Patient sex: M
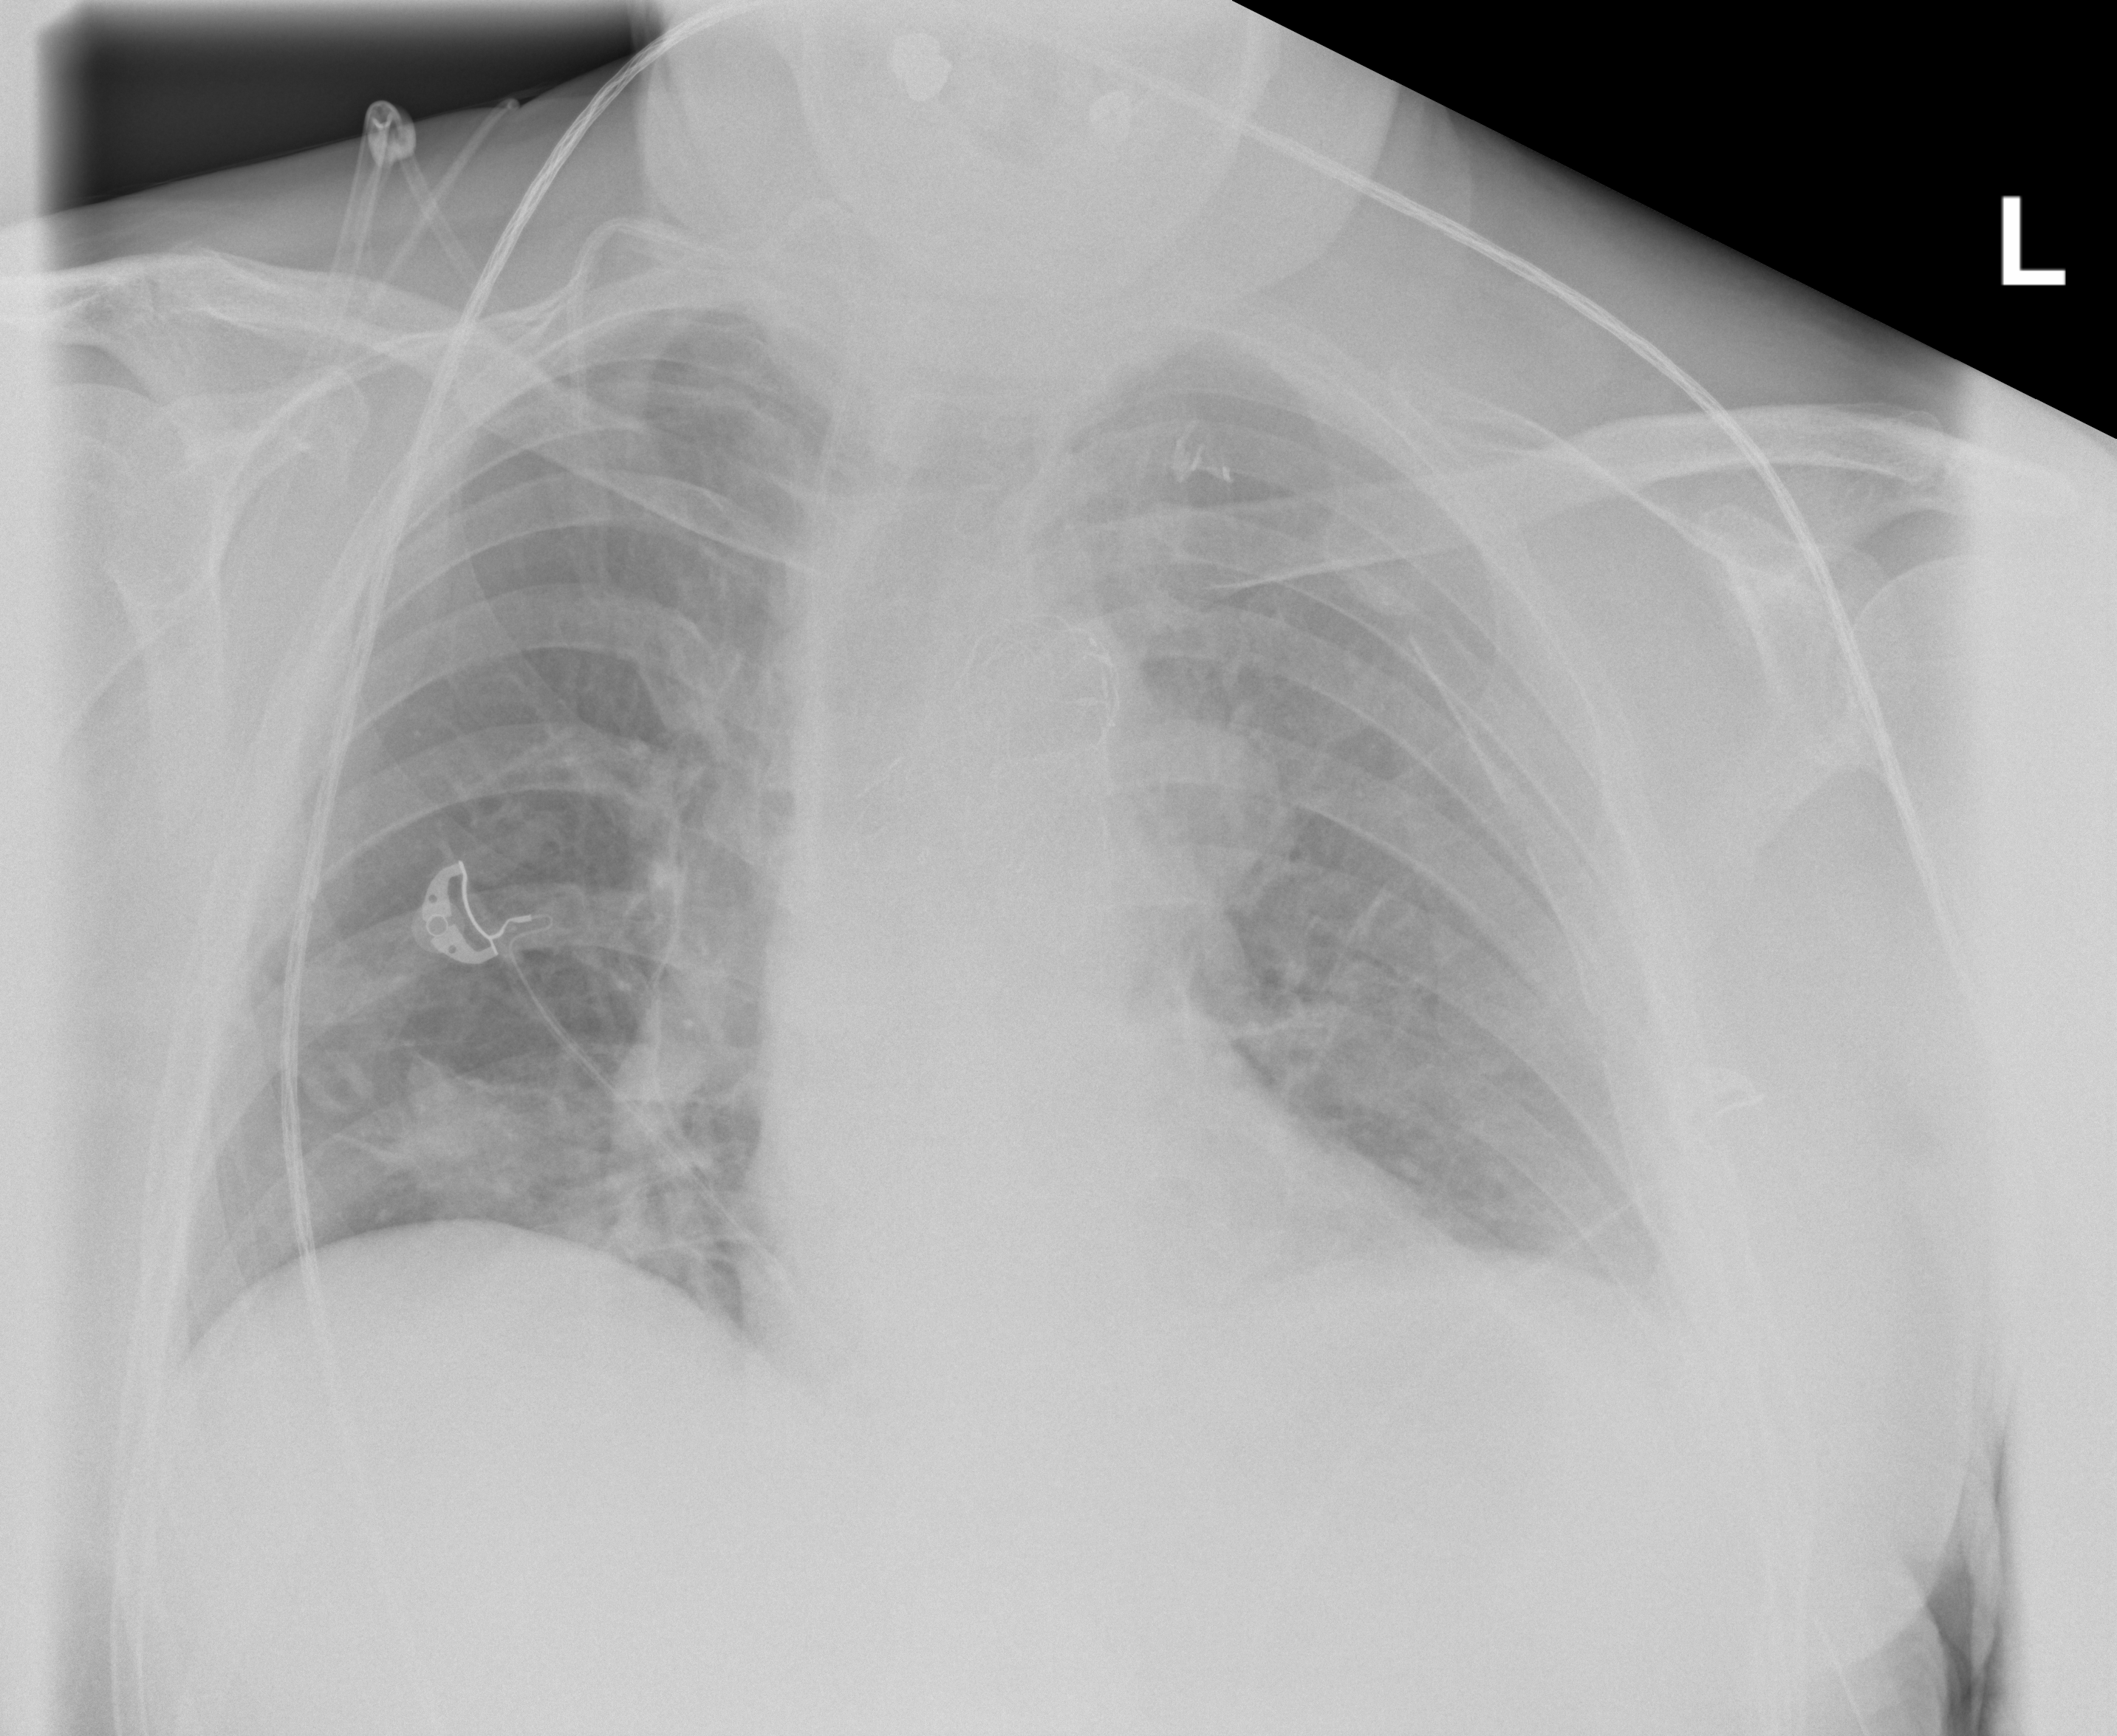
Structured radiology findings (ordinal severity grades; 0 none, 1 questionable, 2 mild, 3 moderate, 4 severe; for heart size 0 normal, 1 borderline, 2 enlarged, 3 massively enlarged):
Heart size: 0
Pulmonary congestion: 0
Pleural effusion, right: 0
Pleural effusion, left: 2
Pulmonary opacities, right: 0
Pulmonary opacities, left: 0
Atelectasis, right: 0
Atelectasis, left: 2